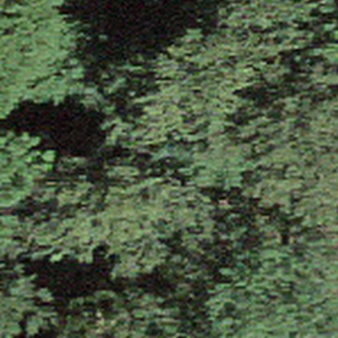
Label: other